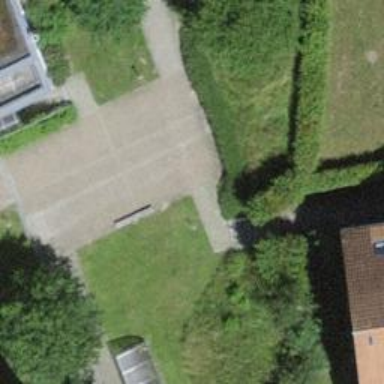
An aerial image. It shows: Set of concrete steps.